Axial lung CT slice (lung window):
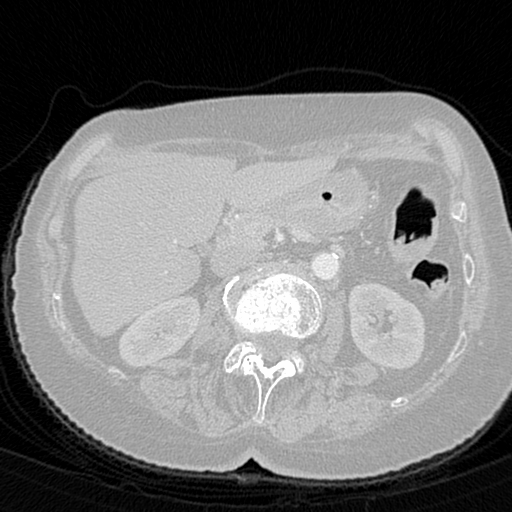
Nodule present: no